Question: The height of my Form is set to 780 which is the maximum allowed limit.
I have added a Panel in my Form which extends beyond the bounds of the Form. The designer mode allows me to scroll only to the bottom of the Form, but not to the bottom of the Panel.
Due to this, I am unable to drag and drop controls to the bottom of the Panel.
See portion of image highlighted in yellow:

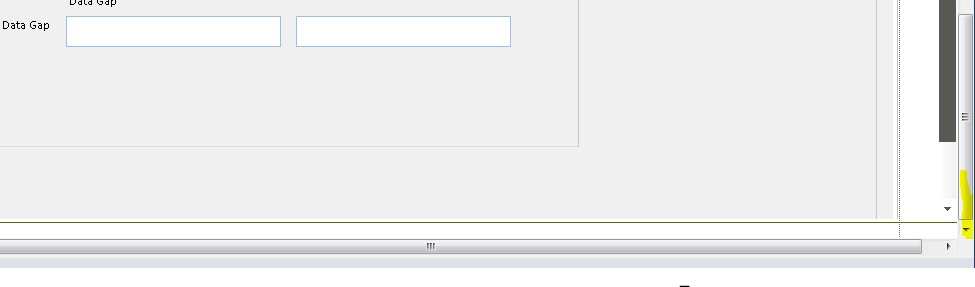
Answer: if you want to add controls to forms and need space more than maximum allowed, you can not do this with 'Form Designer'. You should add 'controls' to form programmatically like this:
'''
public Form3()
{
InitializeComponent();
Panel panel1 = new Panel();
Label[] lblArr = new Label[100];//Use any control you want
int y = 10;
for (int i = 0; i < 100; i++)
{
lblArr[i] = new Label();
lblArr[i].Text = "lbl" + i;
lblArr[i].Location = new Point(30, y);
panel1.Location = new Point(0, 0);
panel1.Size = new Size(600, 2500);
panel1.Controls.Add(lblArr[i]);
y += 25;
}
this.Controls.Add(panel1);
}
'''
set the 'AutoScroll' property on the 'Form' to 'True' in the designer.